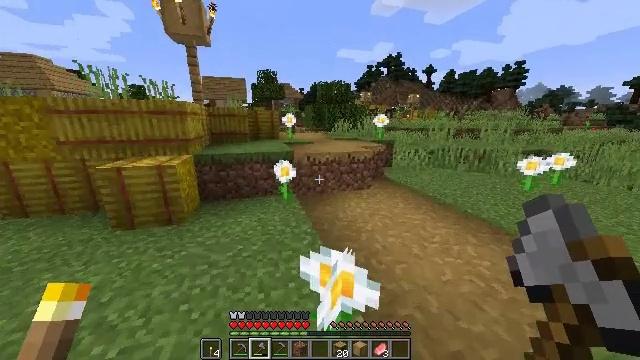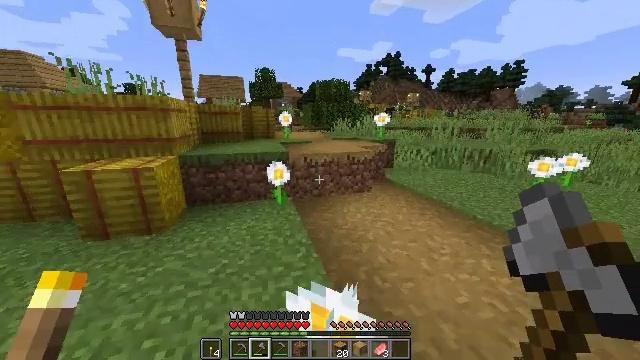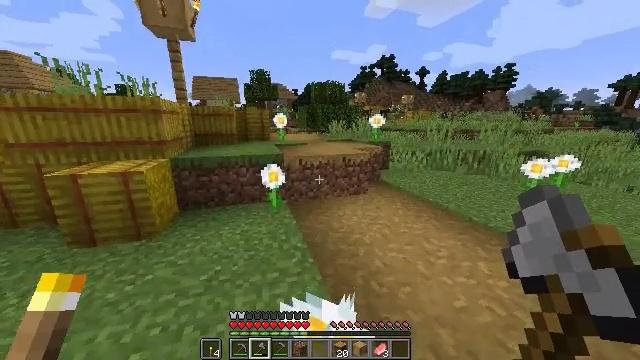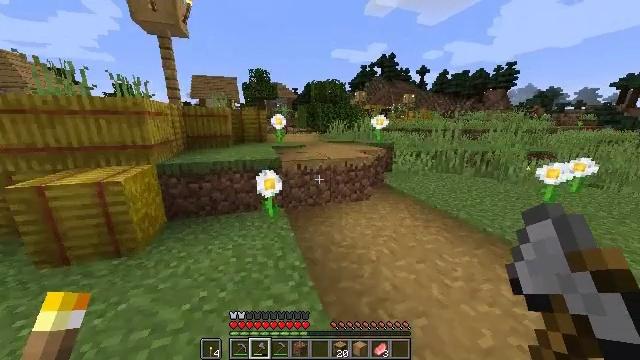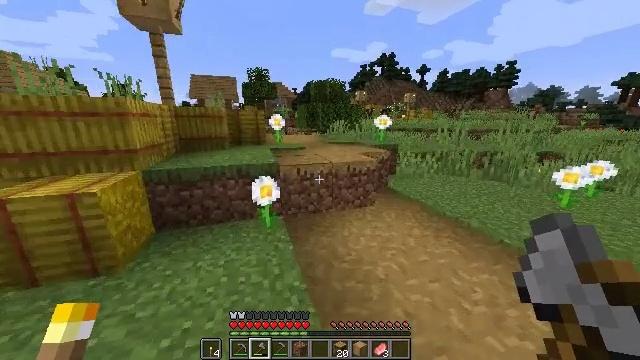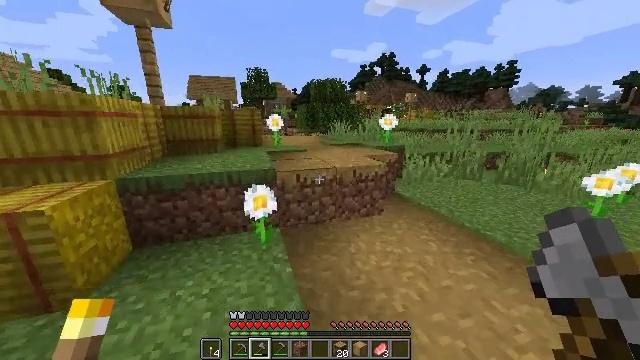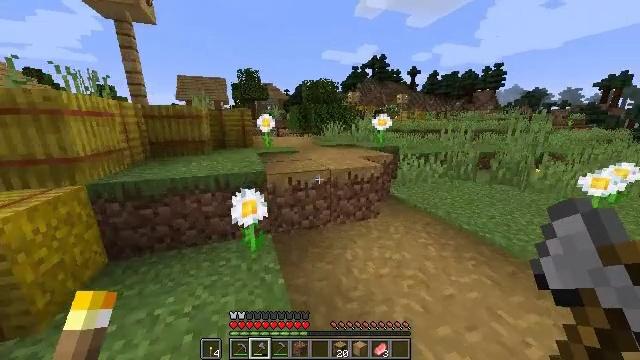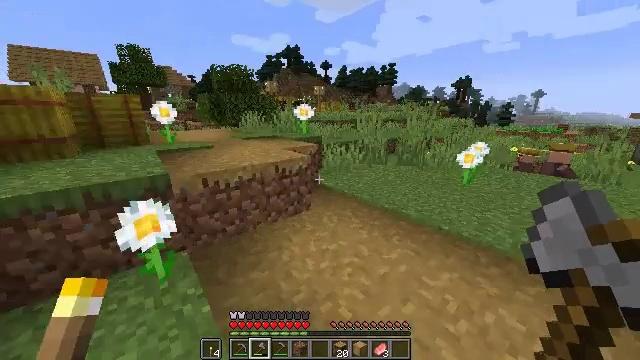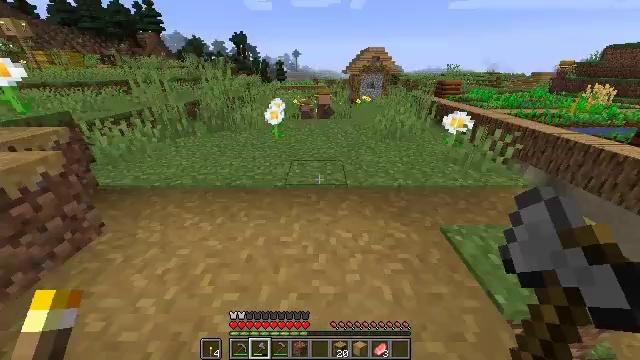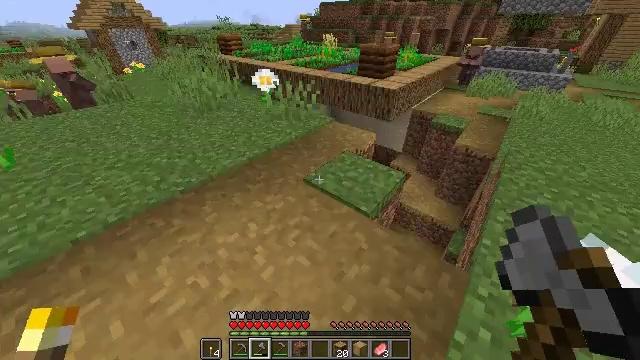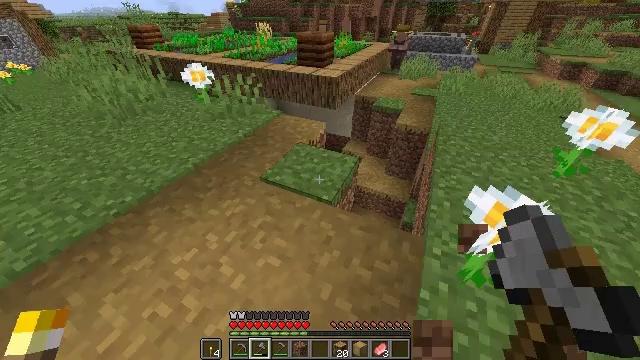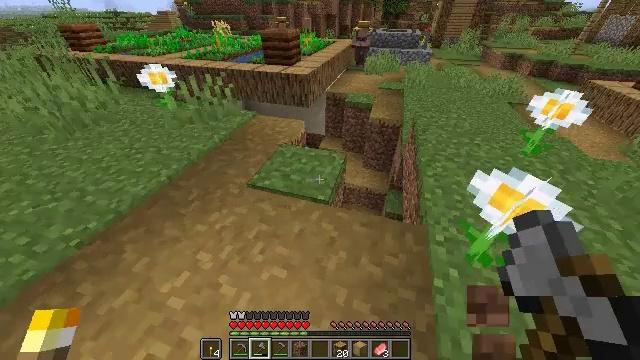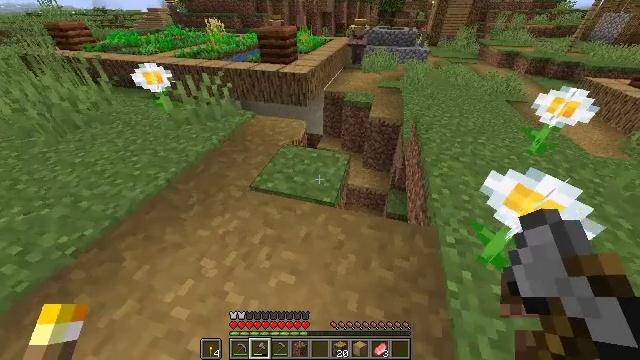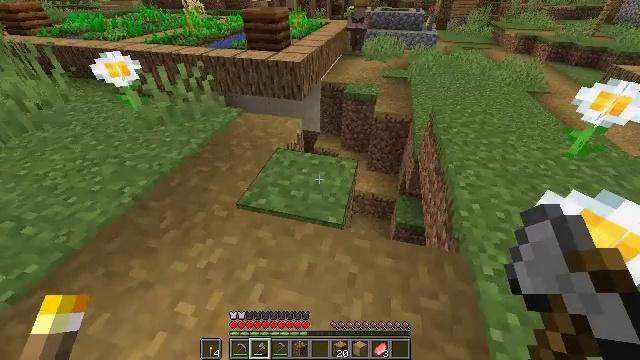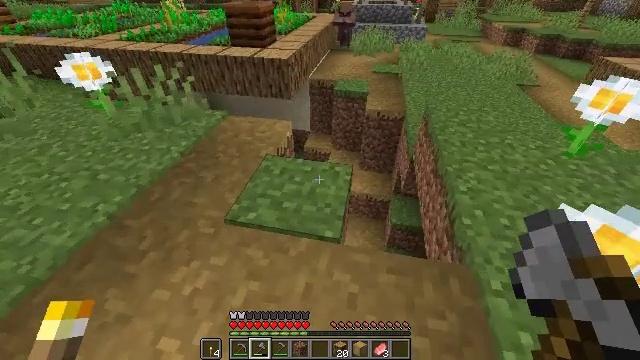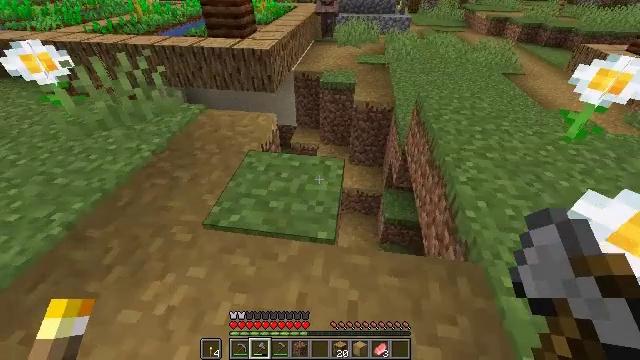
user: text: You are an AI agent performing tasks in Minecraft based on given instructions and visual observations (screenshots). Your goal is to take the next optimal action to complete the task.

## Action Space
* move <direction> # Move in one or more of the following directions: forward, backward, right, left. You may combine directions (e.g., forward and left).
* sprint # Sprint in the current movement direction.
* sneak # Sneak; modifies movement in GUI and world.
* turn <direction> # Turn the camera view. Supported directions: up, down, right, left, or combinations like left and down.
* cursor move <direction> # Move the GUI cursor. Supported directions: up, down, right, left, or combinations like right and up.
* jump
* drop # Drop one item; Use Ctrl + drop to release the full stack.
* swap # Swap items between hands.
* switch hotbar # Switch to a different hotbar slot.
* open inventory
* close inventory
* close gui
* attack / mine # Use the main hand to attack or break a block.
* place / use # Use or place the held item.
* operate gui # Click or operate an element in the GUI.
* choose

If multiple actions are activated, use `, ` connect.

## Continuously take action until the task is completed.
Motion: motion action
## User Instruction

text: Gather stripped oak wood for building.
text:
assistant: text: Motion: move forward, sprint
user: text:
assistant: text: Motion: move forward, sprint, turn right
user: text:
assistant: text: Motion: move forward, sprint
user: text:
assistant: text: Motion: move forward, sprint
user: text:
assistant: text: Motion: move forward, sprint
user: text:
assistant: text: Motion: move forward, sprint, turn right
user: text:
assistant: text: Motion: move forward, sprint, turn right and down
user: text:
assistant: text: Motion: move forward and move left, sprint, turn right and down
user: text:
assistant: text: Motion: move forward and move left, sprint, turn right and down
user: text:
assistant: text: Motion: move forward and move left, sprint, turn right and down
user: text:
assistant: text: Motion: turn right
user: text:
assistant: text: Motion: move forward, turn right
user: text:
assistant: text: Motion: move forward, turn right
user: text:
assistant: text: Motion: move forward, sneak, turn right
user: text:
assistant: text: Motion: move forward, sneak, turn right
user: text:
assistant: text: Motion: move forward, sneak, turn right
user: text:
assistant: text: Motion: move forward, sneak
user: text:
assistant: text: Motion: move forward, sneak
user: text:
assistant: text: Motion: move forward, sneak
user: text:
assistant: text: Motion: move forward, sneak
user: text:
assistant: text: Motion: move forward, sneak, turn right
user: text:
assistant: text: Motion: move forward, sneak, turn right and down
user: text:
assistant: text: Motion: move forward, sneak, turn right and down
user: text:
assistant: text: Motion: move forward, sneak
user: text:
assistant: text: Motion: move forward, sneak
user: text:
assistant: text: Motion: move forward, sneak
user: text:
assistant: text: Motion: move forward, sneak
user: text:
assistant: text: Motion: move forward, sneak, turn down
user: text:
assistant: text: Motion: move forward, sneak
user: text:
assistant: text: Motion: move forward, sneak, turn right and down